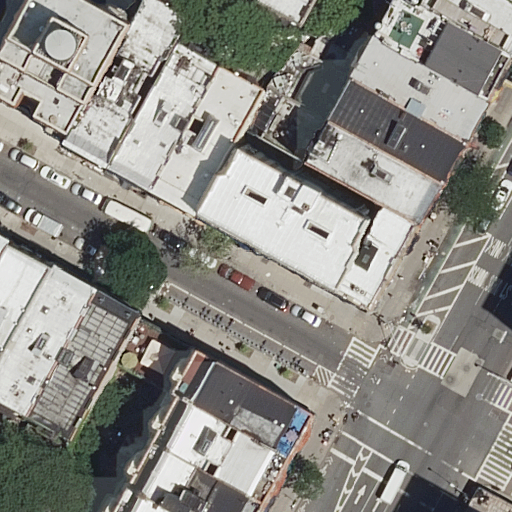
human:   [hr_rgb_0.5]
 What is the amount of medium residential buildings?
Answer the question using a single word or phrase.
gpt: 14

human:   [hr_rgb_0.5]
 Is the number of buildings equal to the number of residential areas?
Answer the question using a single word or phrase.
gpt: no

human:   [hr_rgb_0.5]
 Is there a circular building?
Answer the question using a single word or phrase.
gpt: no

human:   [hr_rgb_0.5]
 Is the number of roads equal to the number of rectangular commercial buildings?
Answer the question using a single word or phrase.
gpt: no

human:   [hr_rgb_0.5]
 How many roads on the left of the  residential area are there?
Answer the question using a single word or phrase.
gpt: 2

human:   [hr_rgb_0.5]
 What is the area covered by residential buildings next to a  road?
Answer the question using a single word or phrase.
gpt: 4983m2

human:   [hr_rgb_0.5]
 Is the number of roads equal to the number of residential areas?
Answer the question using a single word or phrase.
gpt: no

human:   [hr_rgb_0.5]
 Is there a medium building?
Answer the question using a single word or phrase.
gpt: yes

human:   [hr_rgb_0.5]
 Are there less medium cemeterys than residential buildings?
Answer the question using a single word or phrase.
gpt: yes

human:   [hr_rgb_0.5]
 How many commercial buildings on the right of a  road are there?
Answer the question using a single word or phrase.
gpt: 0

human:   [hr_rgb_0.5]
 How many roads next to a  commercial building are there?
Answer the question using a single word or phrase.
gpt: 0

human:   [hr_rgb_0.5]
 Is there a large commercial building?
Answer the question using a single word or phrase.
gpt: no

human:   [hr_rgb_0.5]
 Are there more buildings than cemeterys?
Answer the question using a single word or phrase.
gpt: yes

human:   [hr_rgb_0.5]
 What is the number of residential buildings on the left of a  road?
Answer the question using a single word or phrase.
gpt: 15

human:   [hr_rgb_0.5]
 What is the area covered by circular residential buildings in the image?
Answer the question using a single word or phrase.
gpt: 0m2

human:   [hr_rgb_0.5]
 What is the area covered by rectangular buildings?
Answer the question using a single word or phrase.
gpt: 3624m2

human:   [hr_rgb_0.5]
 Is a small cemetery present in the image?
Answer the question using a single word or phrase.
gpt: yes

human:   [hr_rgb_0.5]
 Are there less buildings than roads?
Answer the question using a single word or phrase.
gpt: no

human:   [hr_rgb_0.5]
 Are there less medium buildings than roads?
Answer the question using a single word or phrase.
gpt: no

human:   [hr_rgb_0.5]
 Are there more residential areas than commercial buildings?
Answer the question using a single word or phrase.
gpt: yes

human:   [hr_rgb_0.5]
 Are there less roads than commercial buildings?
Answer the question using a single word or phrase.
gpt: no

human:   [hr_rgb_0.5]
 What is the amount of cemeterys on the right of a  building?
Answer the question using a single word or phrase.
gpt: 0

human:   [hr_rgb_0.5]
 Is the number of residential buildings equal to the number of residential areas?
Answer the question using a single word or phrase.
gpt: no

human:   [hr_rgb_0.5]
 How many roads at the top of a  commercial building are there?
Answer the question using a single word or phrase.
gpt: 0

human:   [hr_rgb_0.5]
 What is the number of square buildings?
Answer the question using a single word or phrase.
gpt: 0

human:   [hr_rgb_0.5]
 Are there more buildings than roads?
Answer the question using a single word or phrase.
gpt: yes

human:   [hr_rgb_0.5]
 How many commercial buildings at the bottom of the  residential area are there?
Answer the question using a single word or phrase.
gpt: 0

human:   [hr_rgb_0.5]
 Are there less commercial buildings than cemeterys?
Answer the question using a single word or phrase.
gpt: yes

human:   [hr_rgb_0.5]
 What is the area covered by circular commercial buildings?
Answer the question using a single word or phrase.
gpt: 0m2

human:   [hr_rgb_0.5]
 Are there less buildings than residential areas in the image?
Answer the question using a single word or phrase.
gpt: no

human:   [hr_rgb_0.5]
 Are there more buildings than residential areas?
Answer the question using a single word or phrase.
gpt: yes

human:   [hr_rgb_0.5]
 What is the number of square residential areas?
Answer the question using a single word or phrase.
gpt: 0

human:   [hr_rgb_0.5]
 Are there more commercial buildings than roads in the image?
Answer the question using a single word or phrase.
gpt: no

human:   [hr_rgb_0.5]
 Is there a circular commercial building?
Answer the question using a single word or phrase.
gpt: no

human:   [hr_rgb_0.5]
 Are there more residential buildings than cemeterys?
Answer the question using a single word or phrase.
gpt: yes

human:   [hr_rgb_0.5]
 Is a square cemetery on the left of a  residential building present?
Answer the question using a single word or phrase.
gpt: no